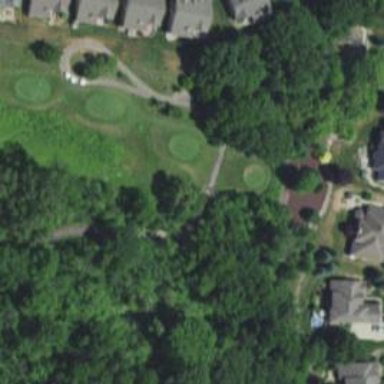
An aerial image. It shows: Service road used as golf cart path.